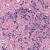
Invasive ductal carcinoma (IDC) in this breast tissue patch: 1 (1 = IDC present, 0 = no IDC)